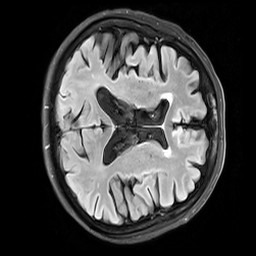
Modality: FLAIR
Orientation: axial
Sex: female
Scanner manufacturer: siemens
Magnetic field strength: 3 T
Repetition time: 10 s
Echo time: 0.09 s